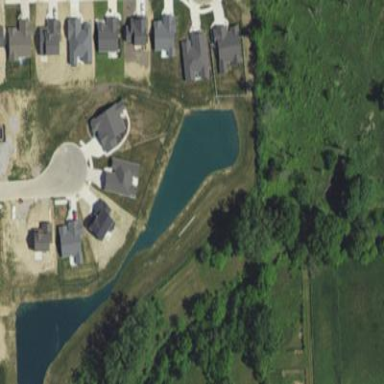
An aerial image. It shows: Pond surrounded by natural water.